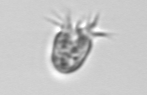
Label: Ciliophora